Field crop: maize
Growth stage: 2
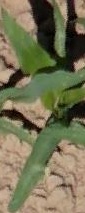
Species: maize